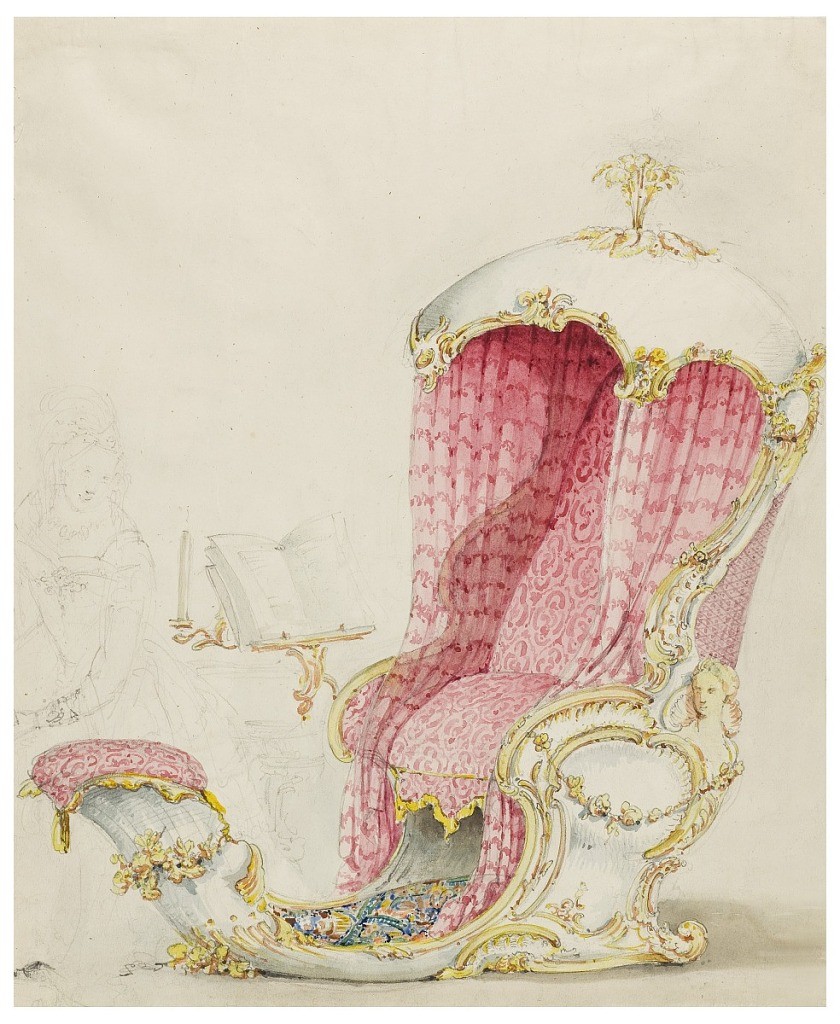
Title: Design for a Chaise Lounge
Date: ca. 1810
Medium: Brush and watercolor, graphite on white paper
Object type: Drawing
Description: Elaborate rocaille design for an upholstered chaise lounge, with textile drapery at sides, a vegetal finial at the top, and a book stand with candle holder to one side. A woman is represented in the background.